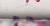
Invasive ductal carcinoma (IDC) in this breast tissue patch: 0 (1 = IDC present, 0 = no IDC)